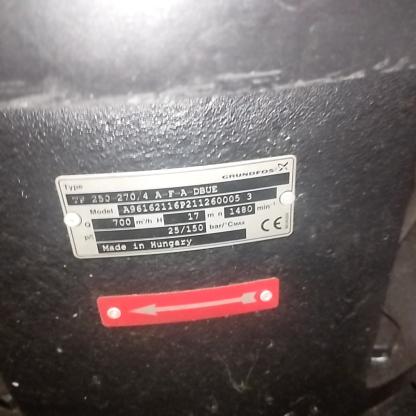
Klasa: tabliczka-znamionowa